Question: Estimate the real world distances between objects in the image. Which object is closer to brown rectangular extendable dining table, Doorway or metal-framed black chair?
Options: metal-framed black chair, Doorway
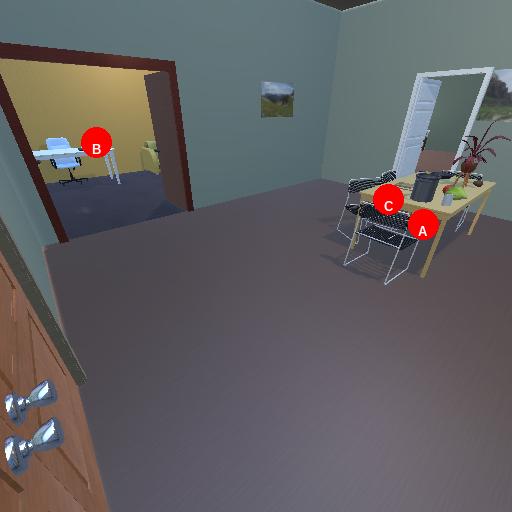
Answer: metal-framed black chair